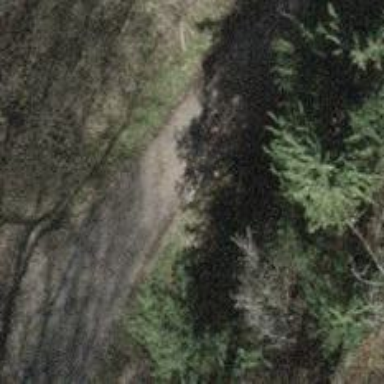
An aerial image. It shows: Track with fine gravel surface. The track has grade2 tracktype.